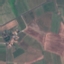
Land use / land cover: PermanentCrop